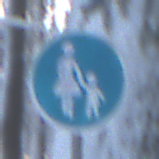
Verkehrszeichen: Gehweg
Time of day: MorningAfternoon
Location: Outdoor (Nature)
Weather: Clear
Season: Winter
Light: Natural